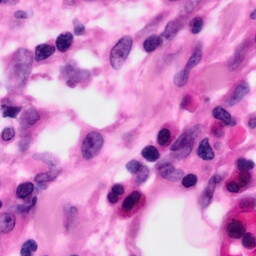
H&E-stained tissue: Pancreatic